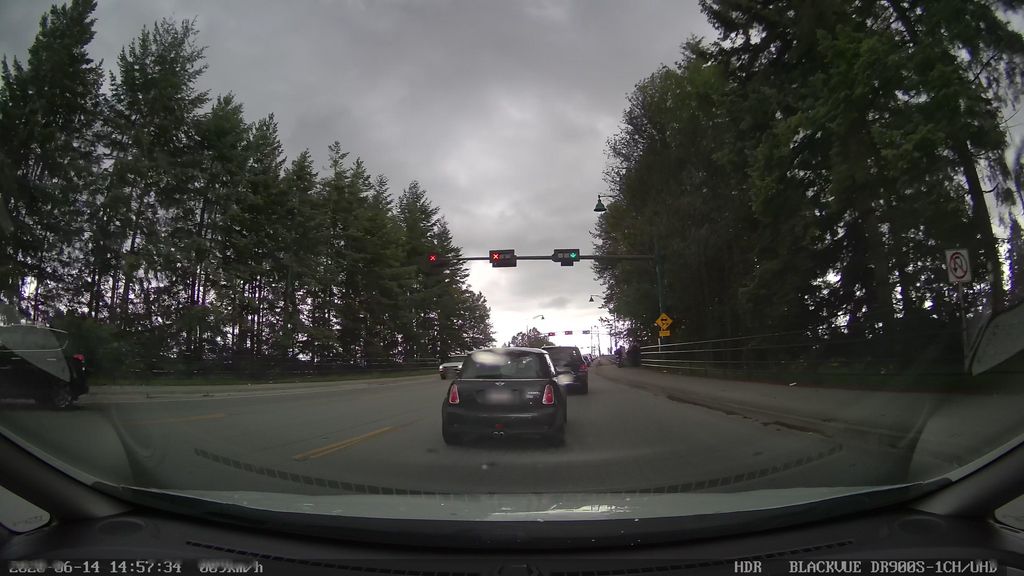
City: vancouver